Interaction volume radius: 10 \u00c5
Interaction volume height: 25 \u00c5
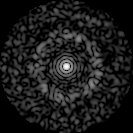
Disorder parameter: 0.8383